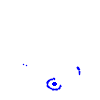
Particle: pion